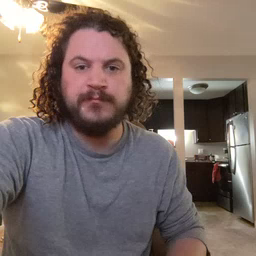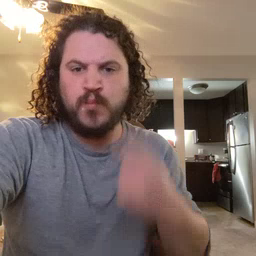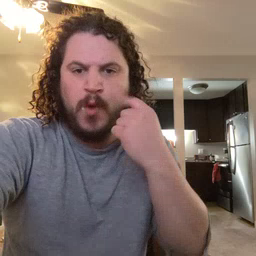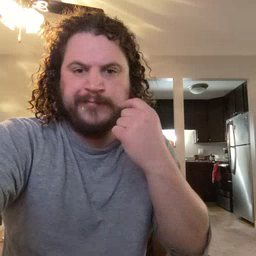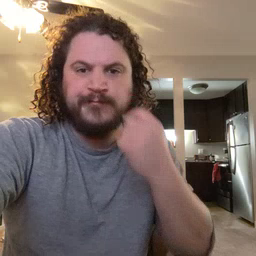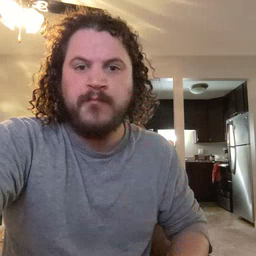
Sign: cry